Question: Count the number of objects in the diagram.
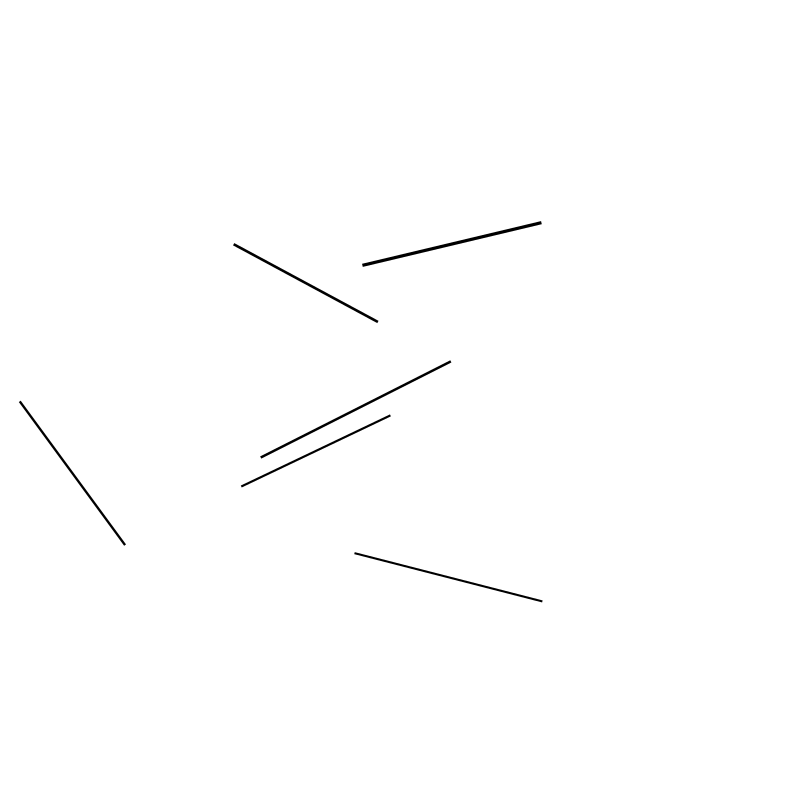
Answer: 6